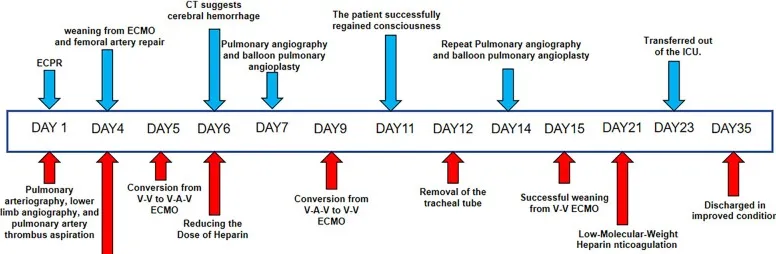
Patient's treatment course.
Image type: chart (chart)